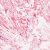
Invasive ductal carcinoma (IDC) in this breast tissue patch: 0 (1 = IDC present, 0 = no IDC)